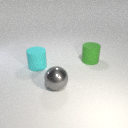
large gray metal sphere to the right of large cyan rubber cylinder